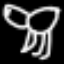
Label: frog